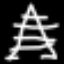
Label: The Eiffel Tower